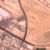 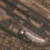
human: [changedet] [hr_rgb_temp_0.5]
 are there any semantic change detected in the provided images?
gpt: An airport was built instead of a road.